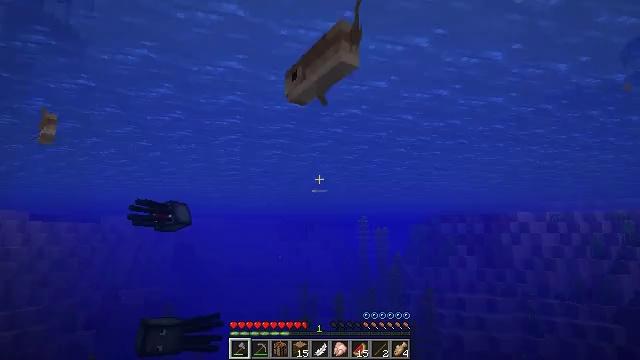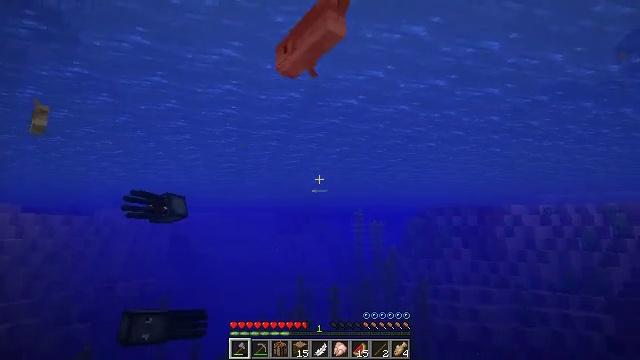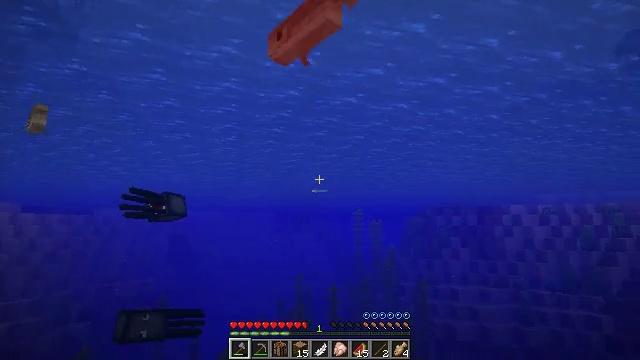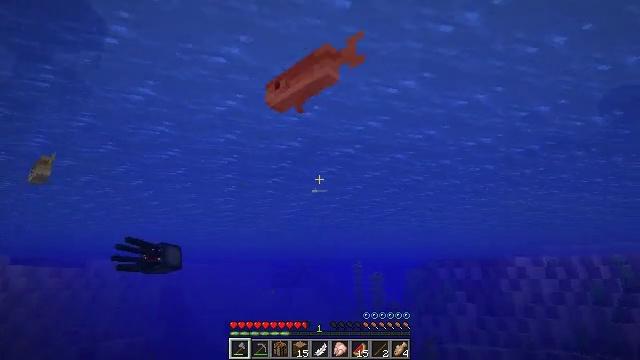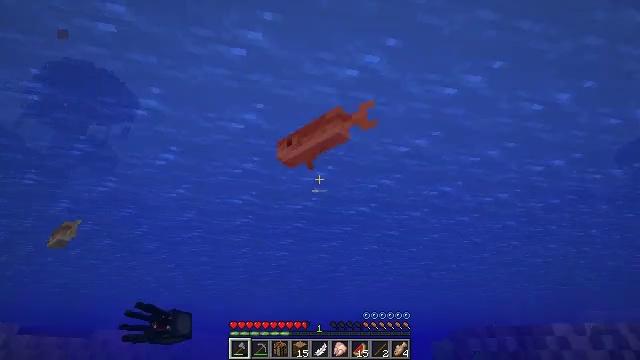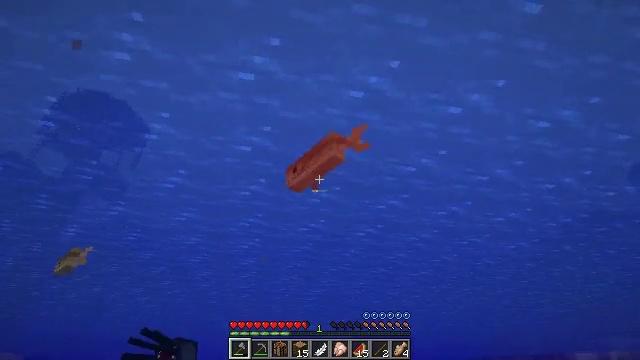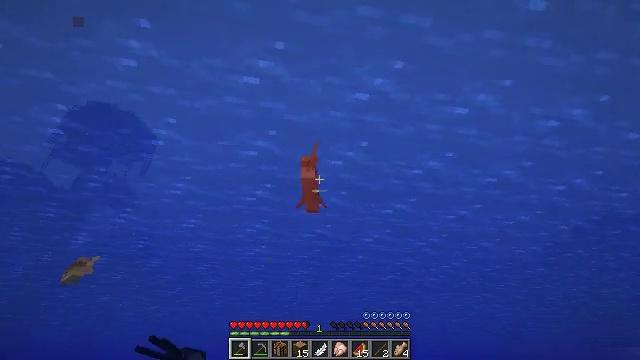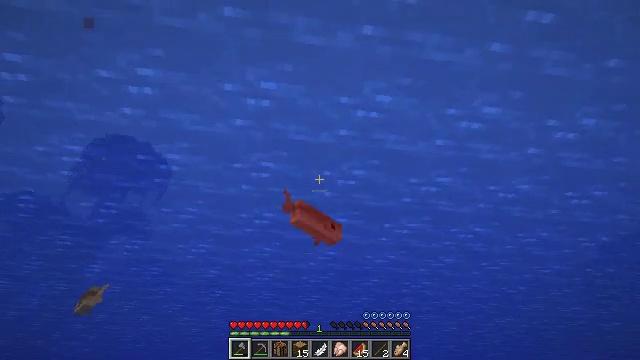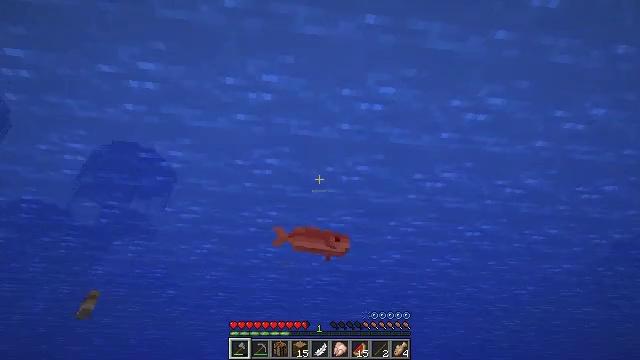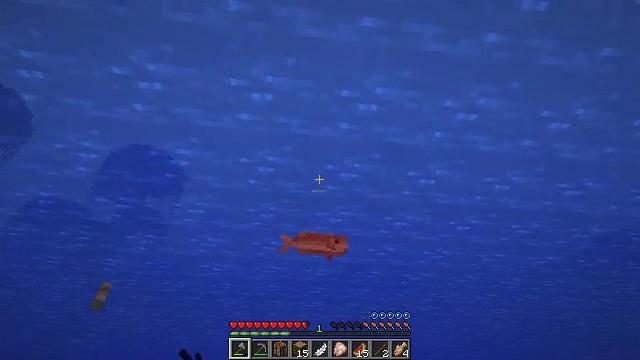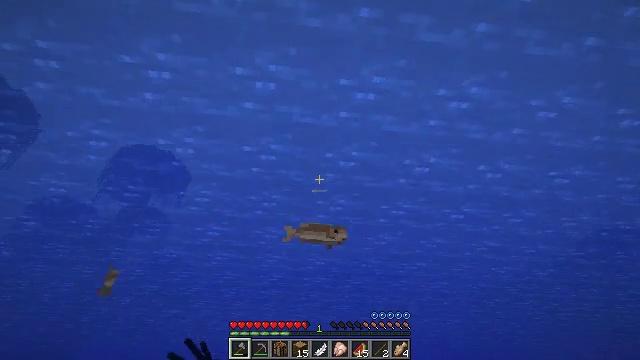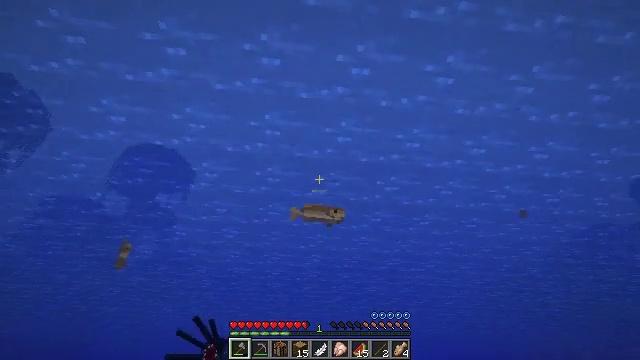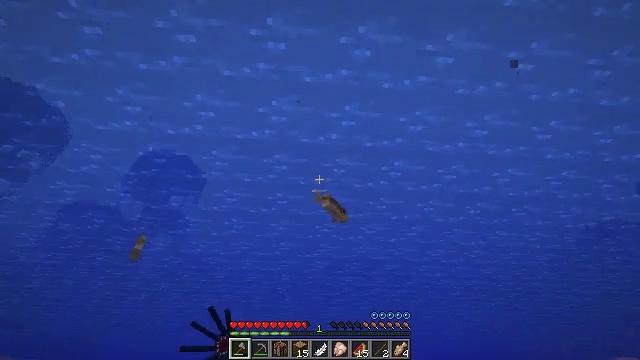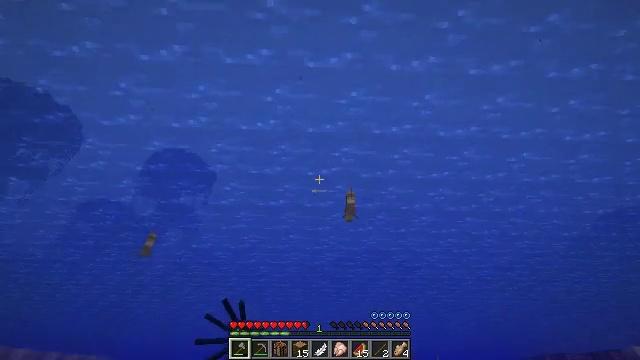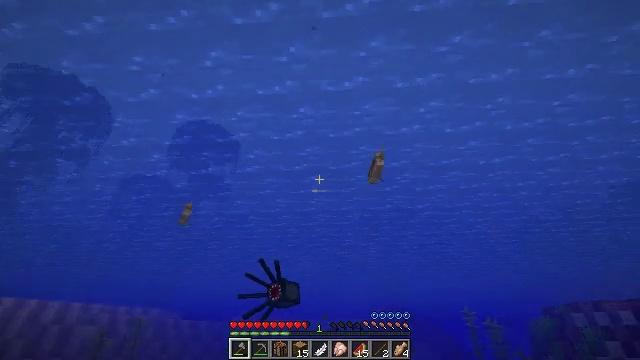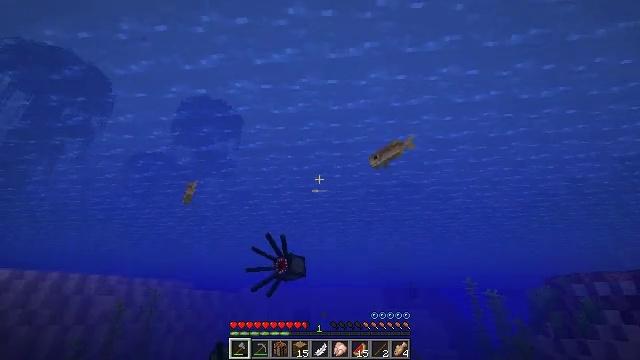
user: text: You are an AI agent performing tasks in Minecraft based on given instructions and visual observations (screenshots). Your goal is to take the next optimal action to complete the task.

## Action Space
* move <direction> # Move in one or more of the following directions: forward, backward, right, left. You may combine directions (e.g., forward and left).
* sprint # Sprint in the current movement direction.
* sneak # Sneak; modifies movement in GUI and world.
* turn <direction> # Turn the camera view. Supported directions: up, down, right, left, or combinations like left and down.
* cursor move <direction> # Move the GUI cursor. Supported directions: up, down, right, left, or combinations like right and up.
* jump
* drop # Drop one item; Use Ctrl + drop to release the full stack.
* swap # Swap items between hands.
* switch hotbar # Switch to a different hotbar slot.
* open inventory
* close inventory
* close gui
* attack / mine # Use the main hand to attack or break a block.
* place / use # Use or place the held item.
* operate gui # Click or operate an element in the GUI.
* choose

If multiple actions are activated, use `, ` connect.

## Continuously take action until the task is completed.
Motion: motion action
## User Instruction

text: Kill mobs in water.
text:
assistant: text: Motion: turn down
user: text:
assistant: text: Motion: no_op
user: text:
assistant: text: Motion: turn up
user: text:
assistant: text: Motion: move forward, turn left and up
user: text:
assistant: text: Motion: move forward, turn left and up
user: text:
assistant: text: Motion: move forward, turn left and up
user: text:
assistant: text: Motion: move forward, turn left and up, attack / mine
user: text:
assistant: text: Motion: move forward, sprint, attack / mine
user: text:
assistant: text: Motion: move forward, sprint, attack / mine
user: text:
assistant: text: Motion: move forward, sprint, attack / mine
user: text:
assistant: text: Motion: move forward, sprint, attack / mine
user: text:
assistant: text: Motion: move forward, sprint, turn left
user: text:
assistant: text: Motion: move forward, sprint, turn left and down
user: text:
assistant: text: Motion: move forward, sprint, turn left and down
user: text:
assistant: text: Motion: move forward, sprint, turn left and down
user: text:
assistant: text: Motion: move forward, sprint
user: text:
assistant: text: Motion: move forward, sprint, turn right
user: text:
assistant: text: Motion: move forward, sprint, turn right and up
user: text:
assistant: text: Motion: move forward, sprint
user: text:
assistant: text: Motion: move forward, sprint
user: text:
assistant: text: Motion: move forward, sprint
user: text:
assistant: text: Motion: move forward, sprint
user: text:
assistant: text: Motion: move forward, sprint, turn right and down
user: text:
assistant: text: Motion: move forward, sprint, turn right and down
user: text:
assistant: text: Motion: move forward, sprint, turn right and down
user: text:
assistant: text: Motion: move forward, sprint, turn right and down
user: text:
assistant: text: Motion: move forward, sprint, turn right and down
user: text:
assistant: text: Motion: move forward, sprint, turn right and down
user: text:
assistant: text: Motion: move forward, sprint
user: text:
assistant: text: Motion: move forward, sprint, attack / mine